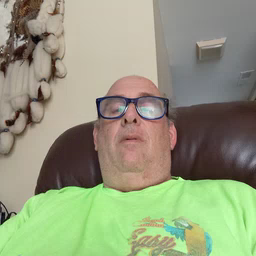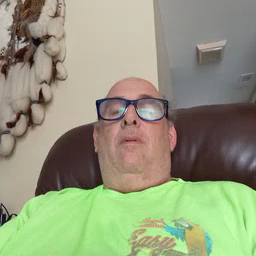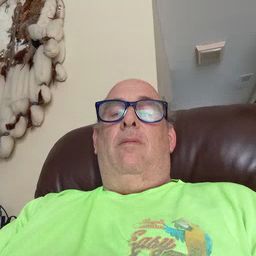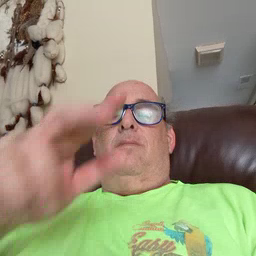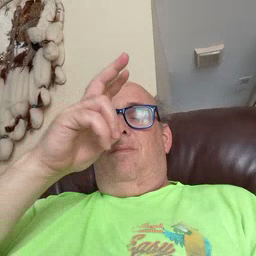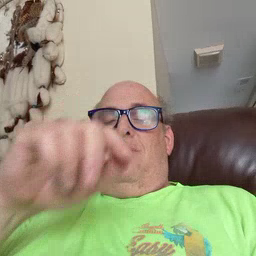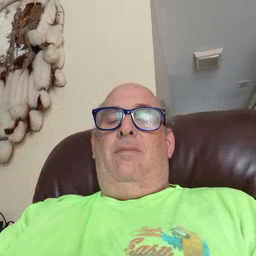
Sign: bug